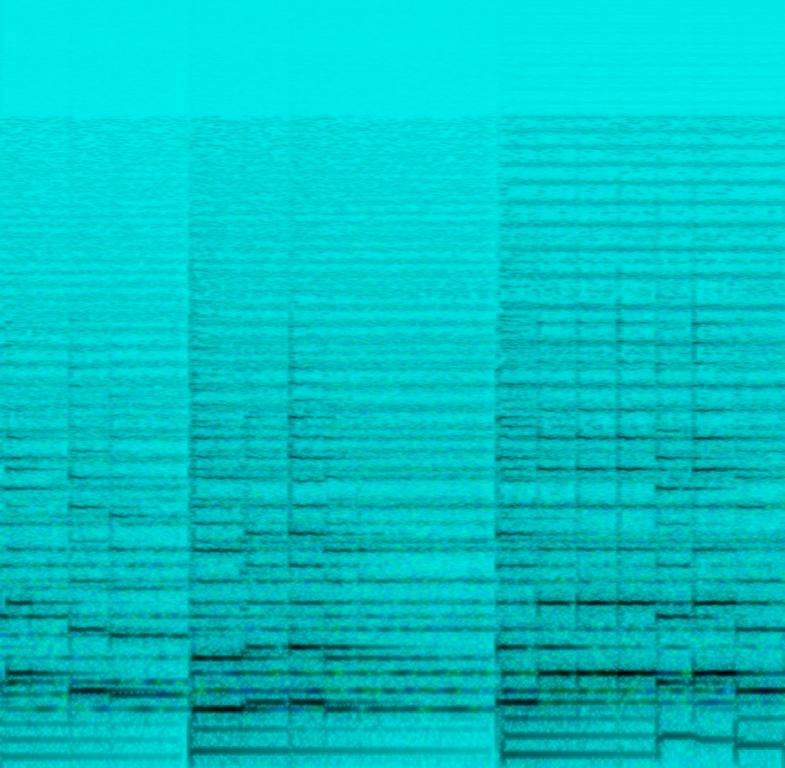
The low quality recording features a smooth bass, electric guitar melody, synth pad chords and mellow piano chords playing. It sounds soft, mellow and easygoing.